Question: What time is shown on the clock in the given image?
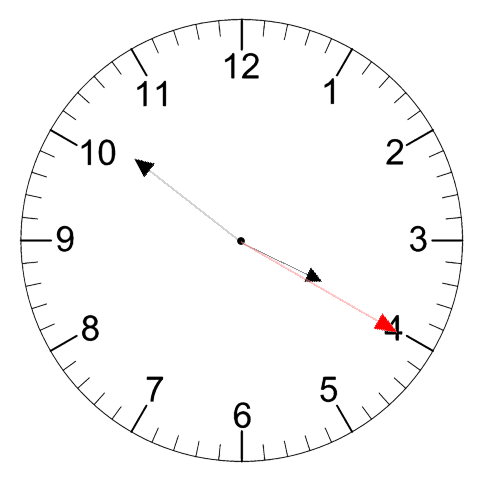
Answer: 03:51:20